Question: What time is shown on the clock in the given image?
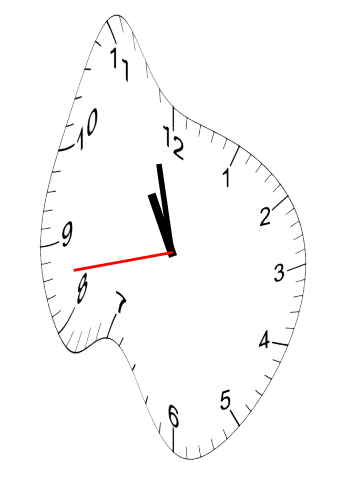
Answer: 10:57:43